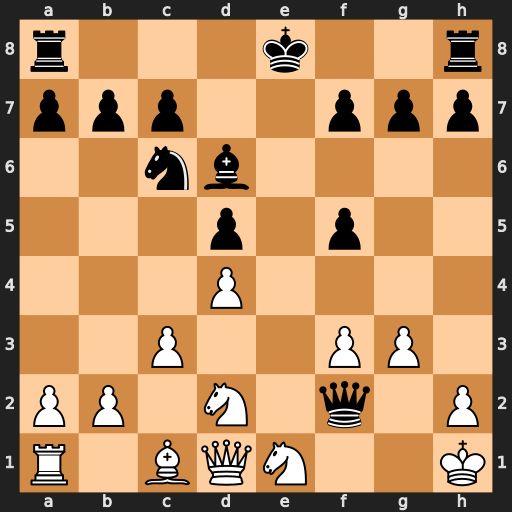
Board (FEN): r3k2r/ppp2ppp/2nb4/3p1p2/3P4/2P2PP1/PP1N1q1P/R1BQN2K
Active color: w
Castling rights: kq
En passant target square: -
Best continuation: Nd3 Qe3 Ne4 dxe4 Bxe3